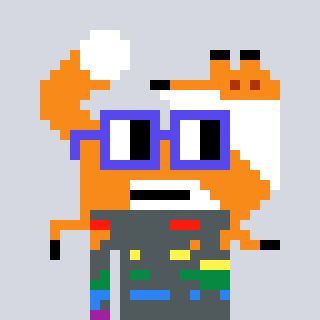
a pixel art character with square blue glasses, a fox-shaped head and a red-colored body on a cool background